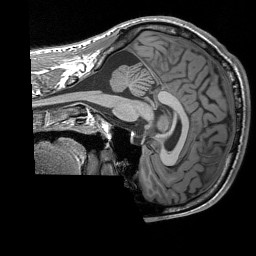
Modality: T1w
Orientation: sagittal
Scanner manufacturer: siemens
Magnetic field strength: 3 T
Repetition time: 1.76 s
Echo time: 0.0022 s